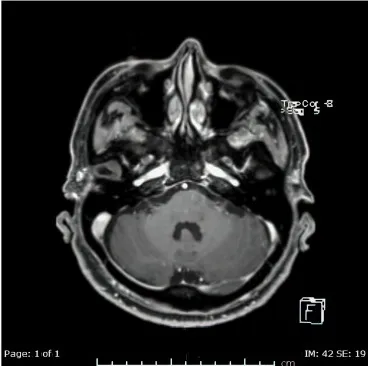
Three months. Post-osimertinib. (C) After three months treatment showing persistent improvement with no detected nodules or meningeal enhancement.
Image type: radiology (mri)